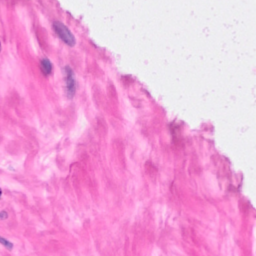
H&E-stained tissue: Breast